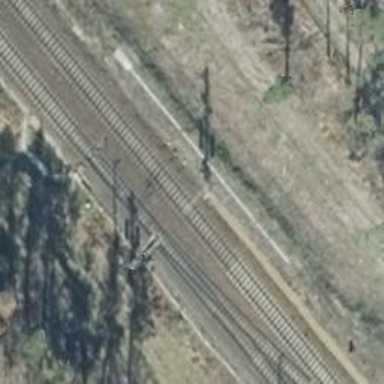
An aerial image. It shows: Milestone along the railway track with catenary mast.